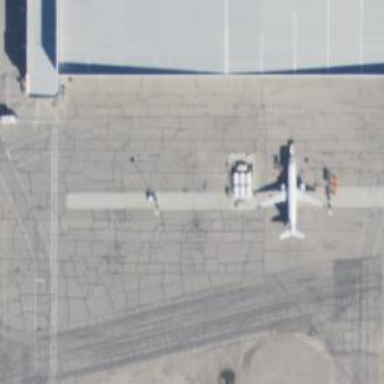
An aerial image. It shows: Image of taxiway at airport.